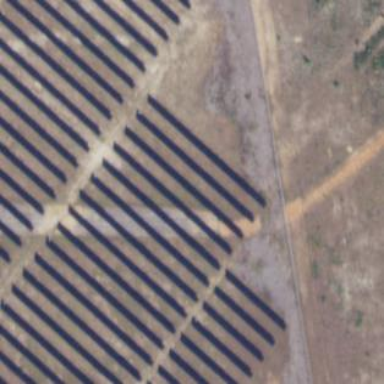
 consisting of solar photovoltaic panels."